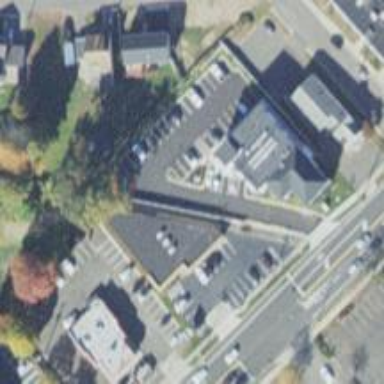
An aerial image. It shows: Healthcare clinic.